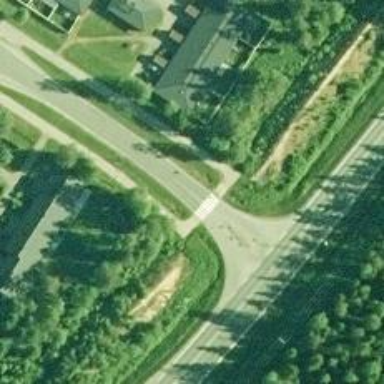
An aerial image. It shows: Road with "give way" sign.